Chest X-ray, AP view. Patient: 16 years old, sex F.
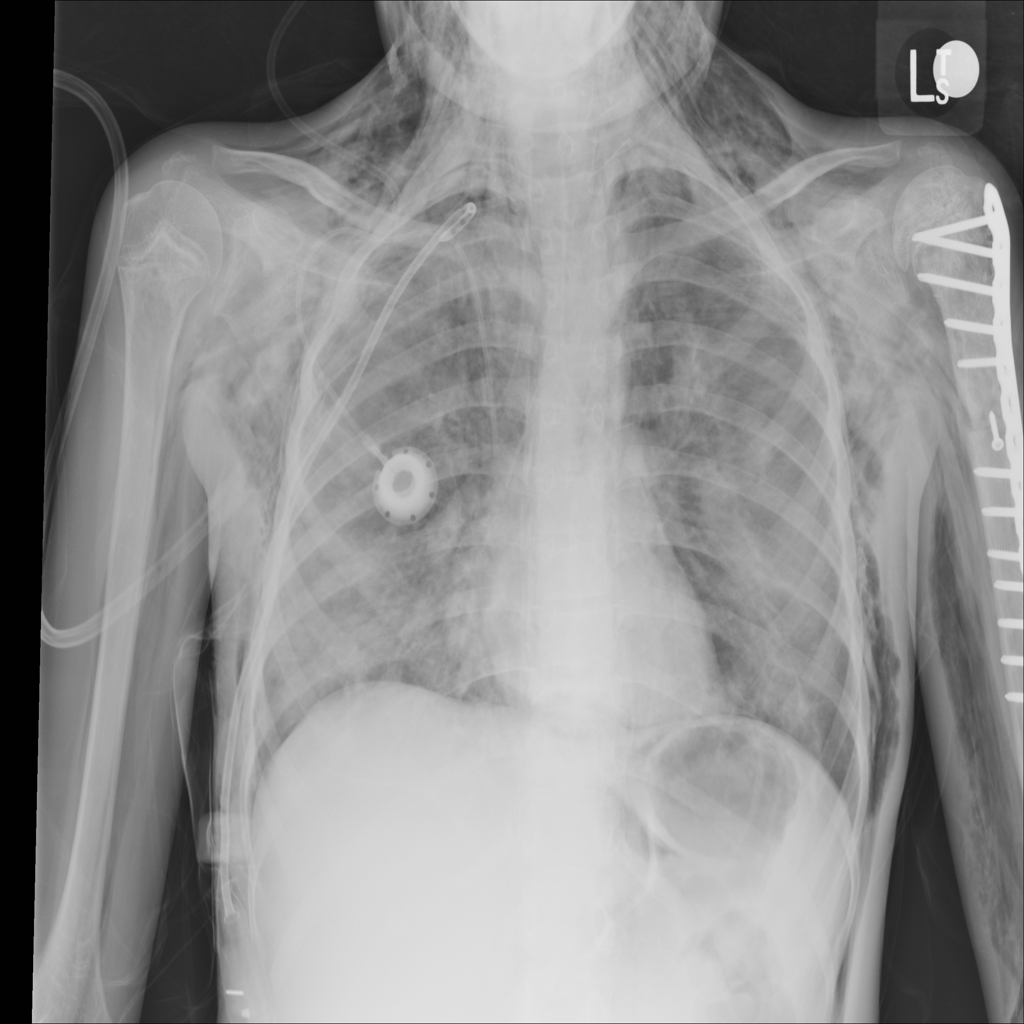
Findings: Atelectasis, Emphysema, Pneumothorax